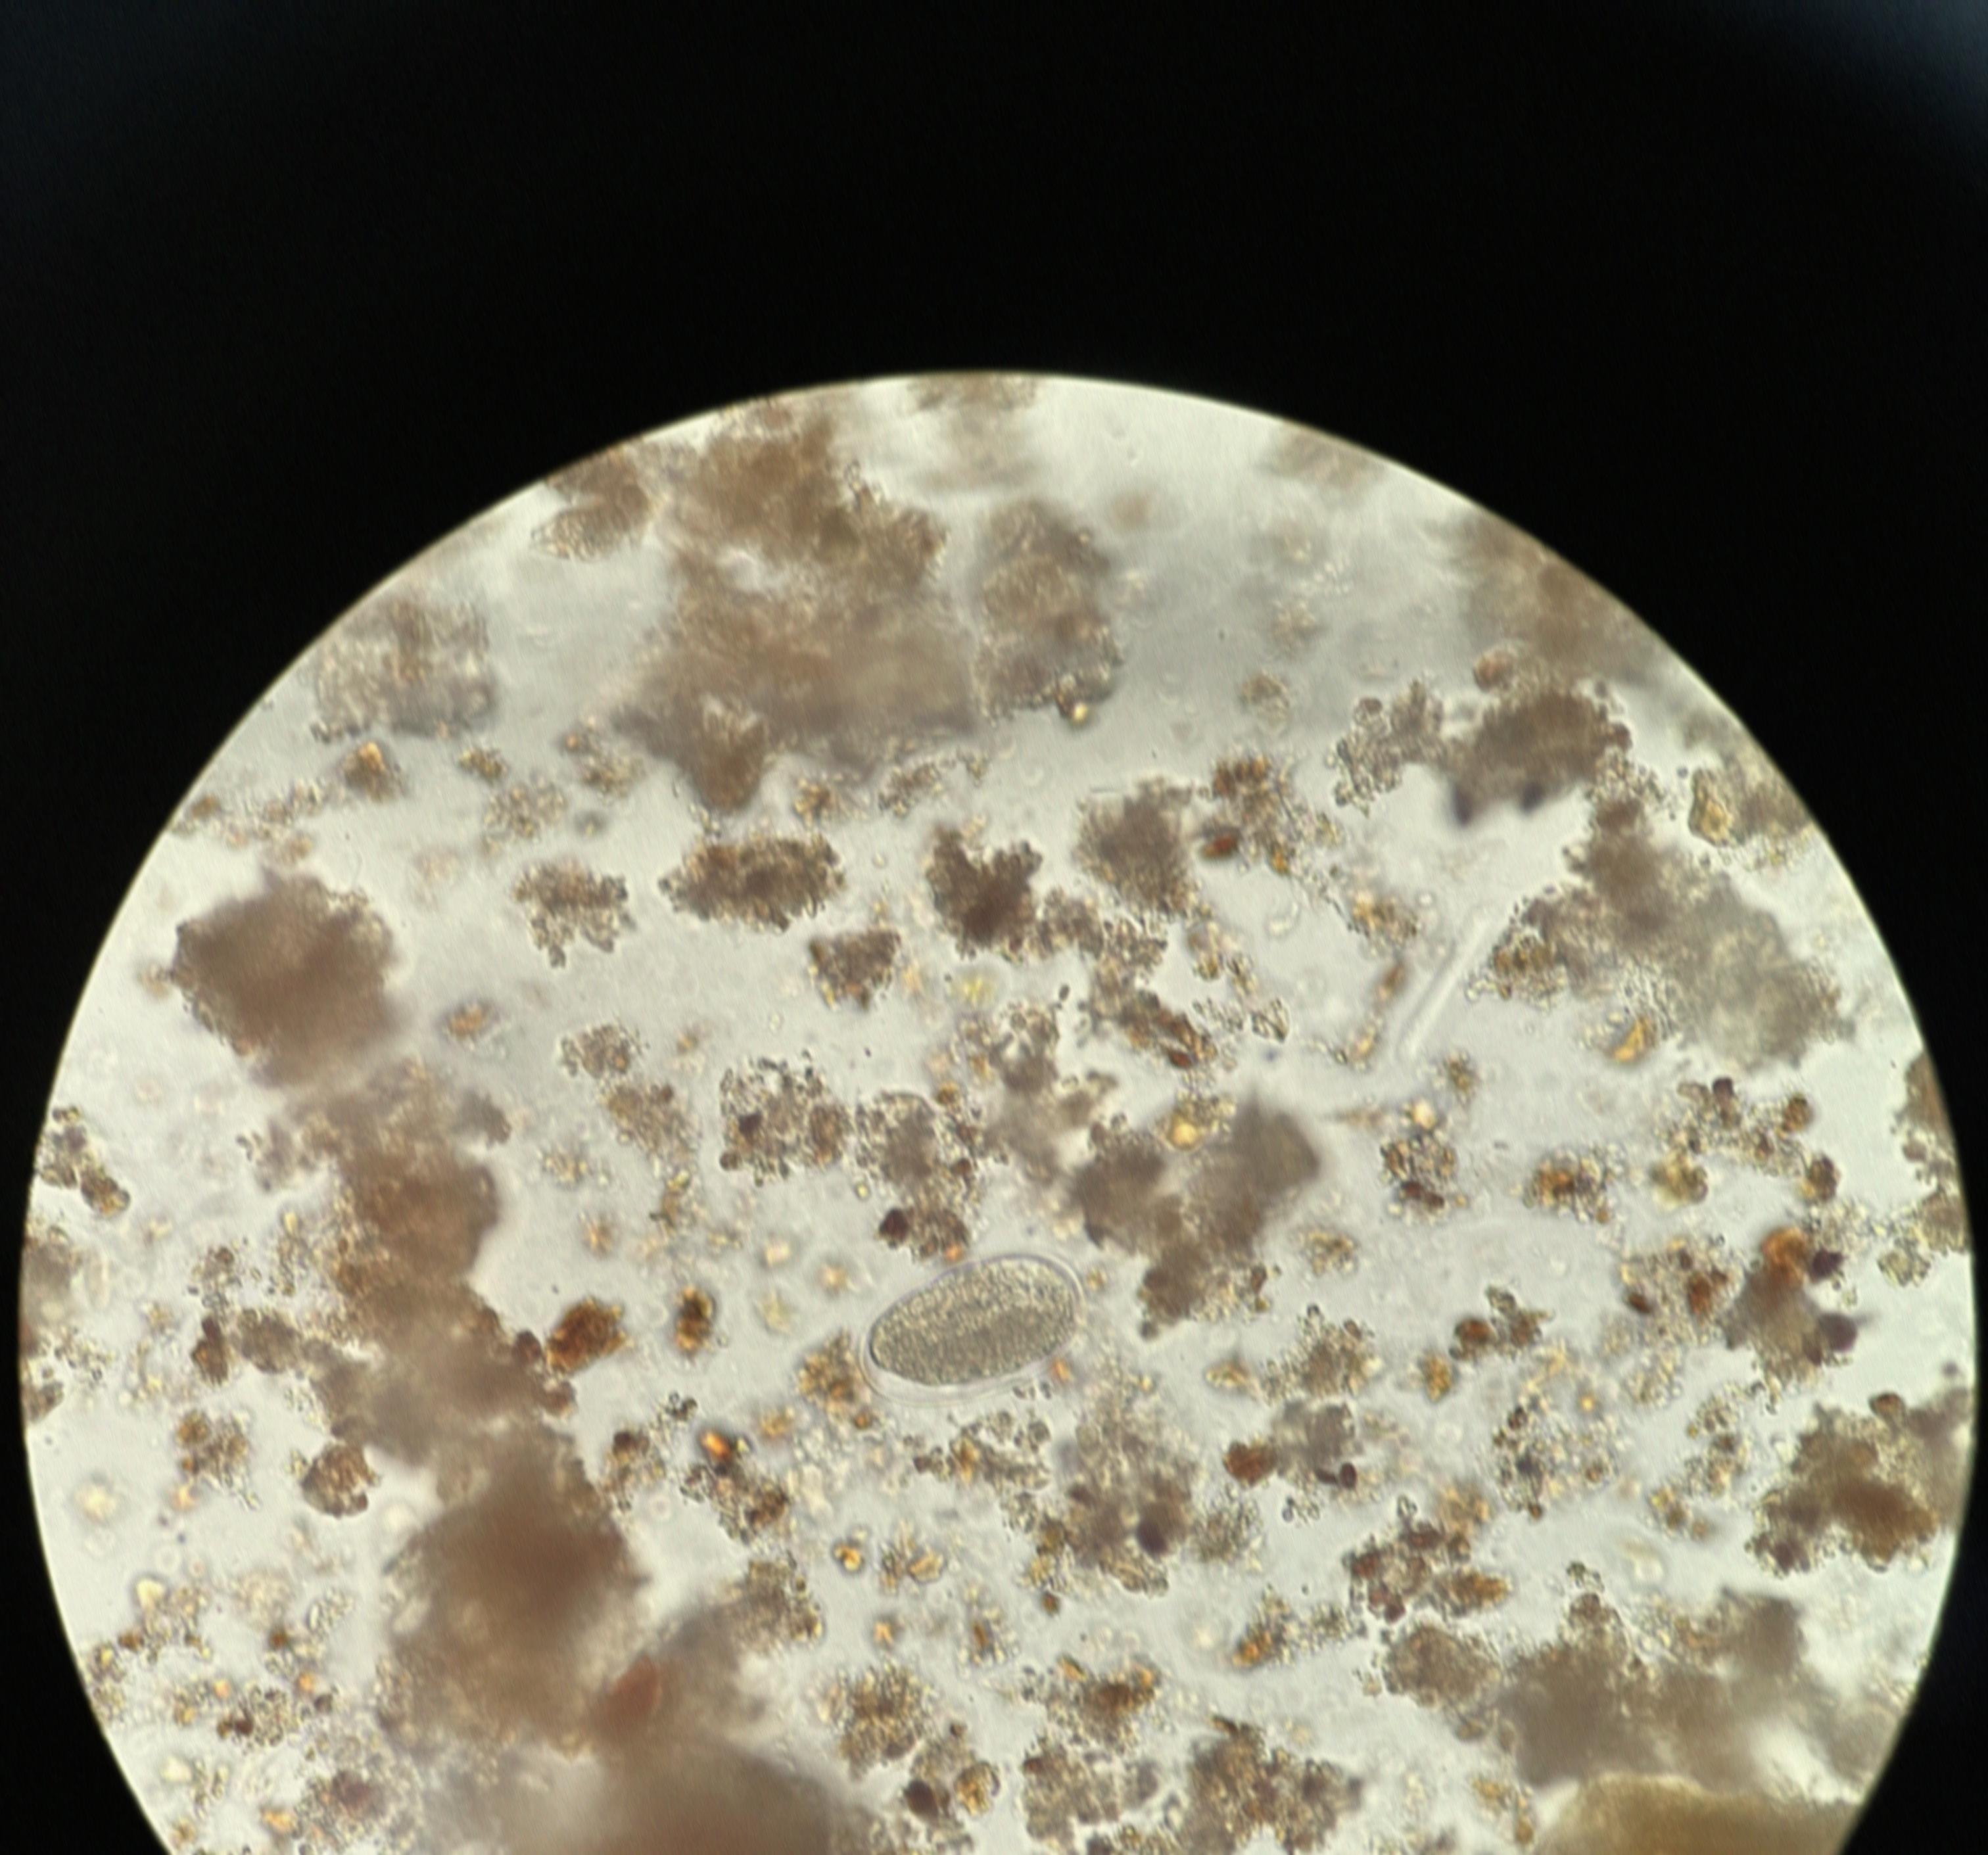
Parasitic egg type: Hookworm egg